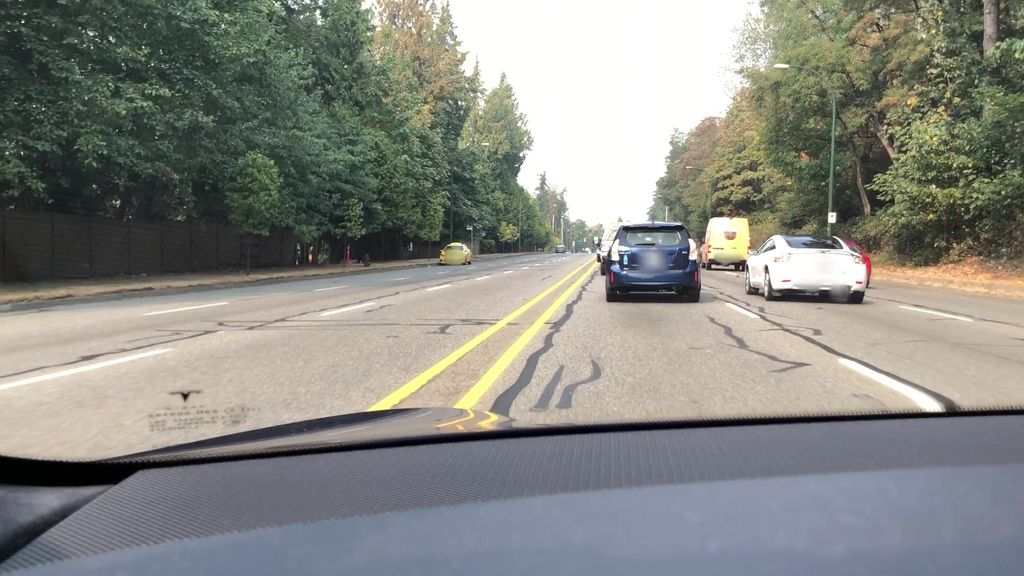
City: vancouver